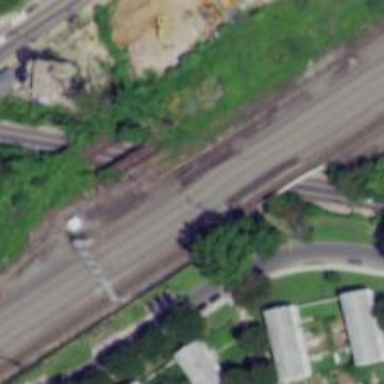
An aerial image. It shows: Bridge with electrified railway tracks featuring contact line.